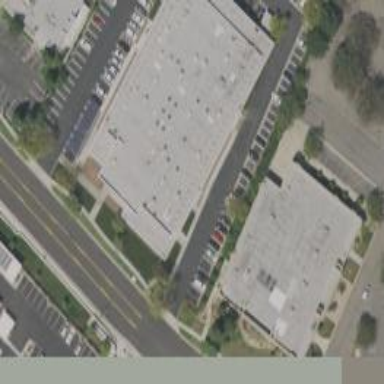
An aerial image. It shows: Commercial building.